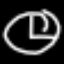
Label: clock